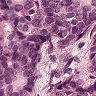
Metastatic tissue present: yes